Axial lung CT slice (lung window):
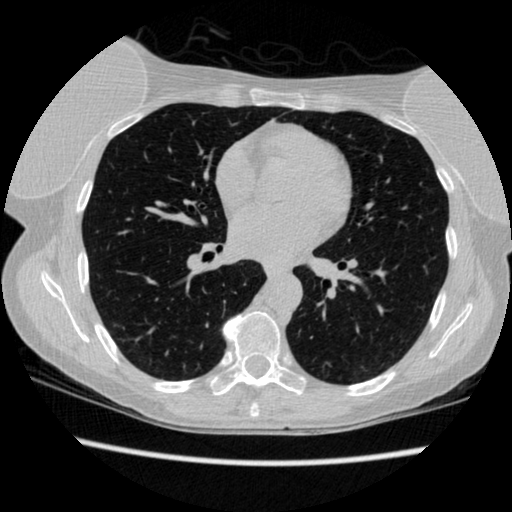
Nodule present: no